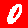
Digit: 0